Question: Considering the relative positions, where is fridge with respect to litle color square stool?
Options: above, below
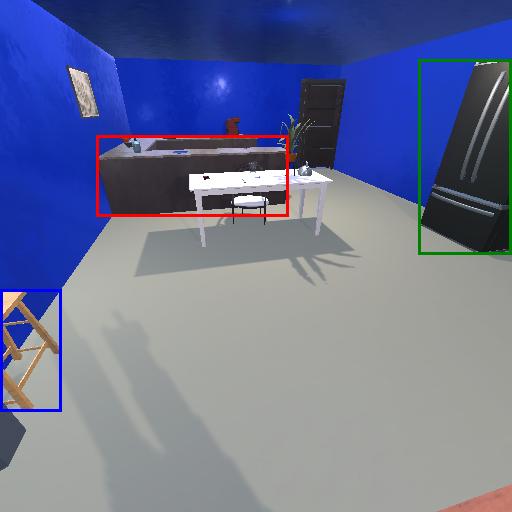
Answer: above